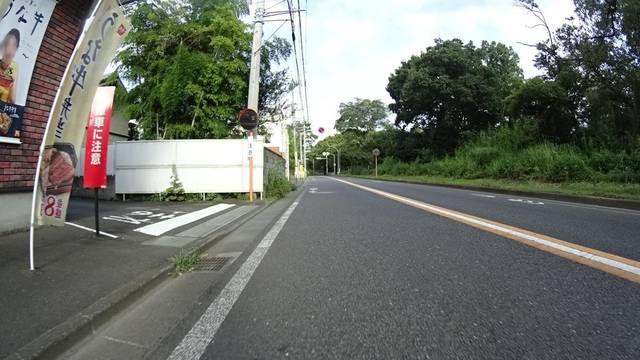
Region: Japan
Coordinates: 35.717, 139.478